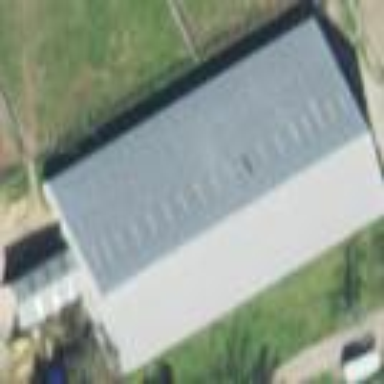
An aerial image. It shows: Stable building.